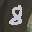
Label: 8